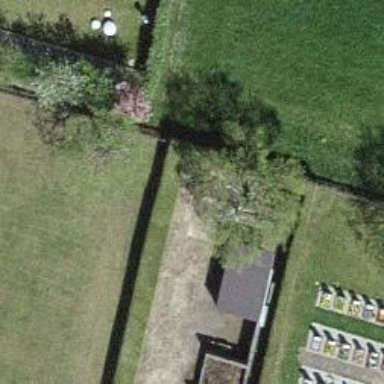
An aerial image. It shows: Hedge acting as barrier.